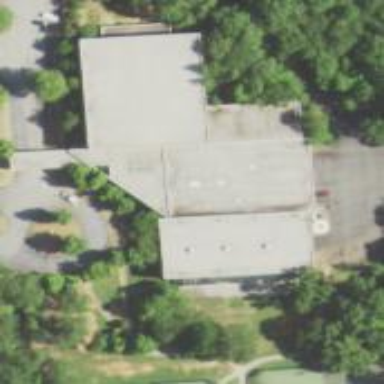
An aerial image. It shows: Sports centre building.